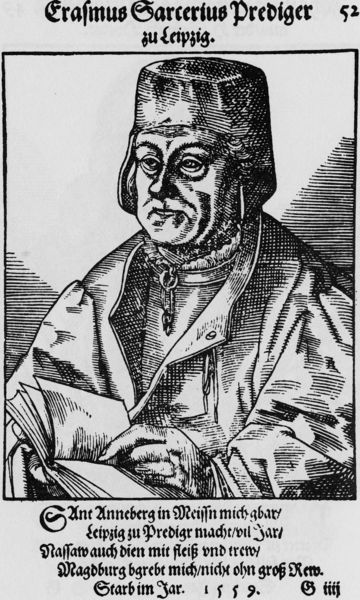
Titel: Bildnis des Erasmus Sarcerius
Künstler: Tobias Stimmer
Institution: (Seriendruck)
Schlagwörter: hand, kopf, mann, umhang, weiß, grau, hut, kleid, mund, nase, profil, schwarz, skizze, stirn, zeichnung, blick, haube, hemd, kappe, mütze, augen, bibel, falten, gesicht, kleidung, kragen, mensch, rahmen, tod, tot, ärmel, bild, bildnis, halskrause, herr, hände, portrait, porträt, kirche, geistlicher, mantel, schnur, kinn, renaissance, holzschnitt, schrift, seitlich, wangen, kette, grafik, graphik, rand, karikatur, brauen, lesen, deutsch, revers, bucht, buch, religion, druck, schwarzweiss, schraffur, radierung, stich, titel, seite, text, überschrift, gebet, krause, talar, prediger, seiten, pfarrer, männlich, mittelalter, pastor, priester, mönch, luther, gelehrter, schlüssel, lesend, zeilen, her, meissen, kupferstich, leipzig, altdeutsch, legende, epitaph, bartlos, majuskel, erasmus, vita, krasue, magdeburg, ersmus sacerius, ohrenkappe, starb im jahr, muind, portra, 1559, erasmus garcerius, garcerius, anneberg, liesst, bschrift, buchkette